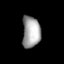
Tissue: lung
Cell type: Endothelial cells
Senescence score: 0.6256
Nuclear area (px): 556
Mean DAPI intensity: 162.351